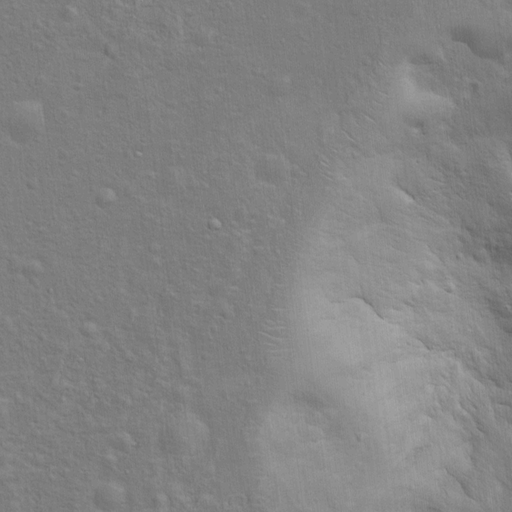
Classes present: Background, Cone